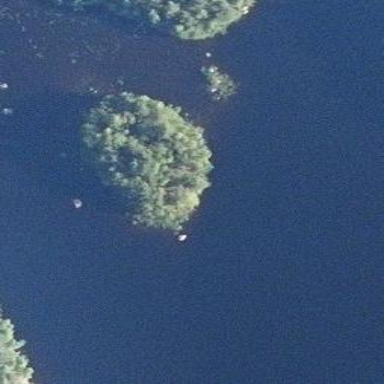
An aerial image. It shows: Islet.